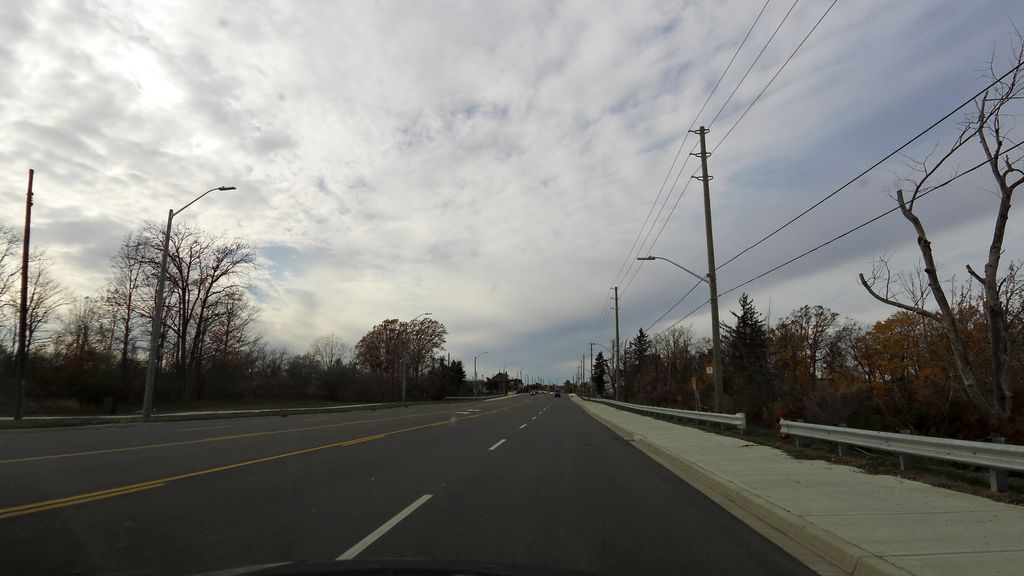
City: hamilton